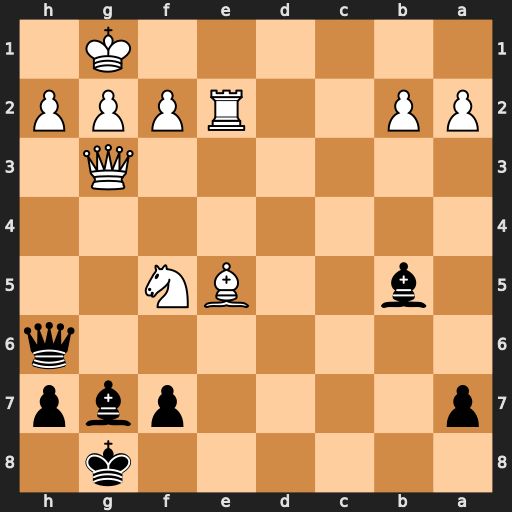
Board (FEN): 6k1/p4pbp/7q/1b2BN2/8/6Q1/PP2RPPP/6K1
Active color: b
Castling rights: -
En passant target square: -
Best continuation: Qc1+ Re1 Qxe1#